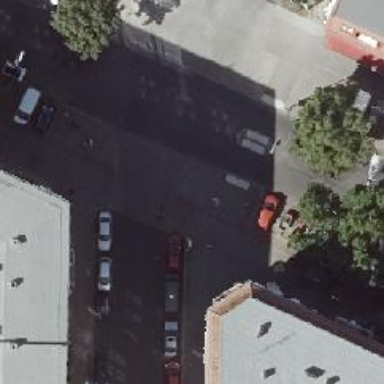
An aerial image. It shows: Unmarked crossing on footway.